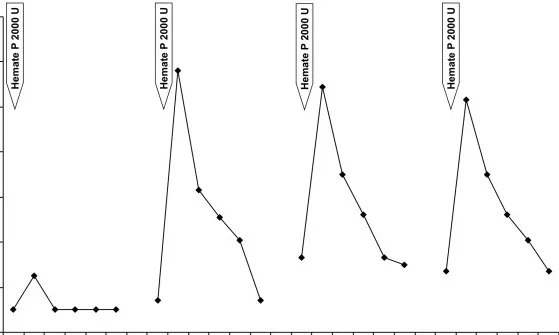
Kinetics of von Willebrand factor ristocetin cofactor (VWF:RCo) in plasma of the patient with acquired von Willebrand syndrome after replacement therapy with Hemate P. VWF:RCo levels were measured 2 days before and 2, 3 and 4 days after starting high dose intravenous immunoglobulin (Ig) infusion.
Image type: pathology (masson_trichrome)